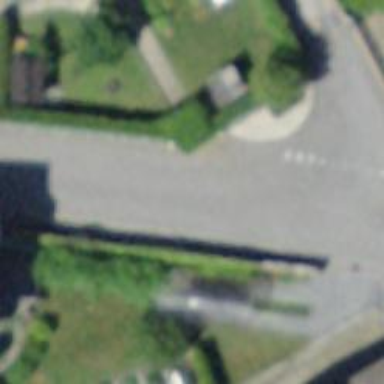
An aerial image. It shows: Residential road with asphalt surface. There is designated cycling lane on the left side.